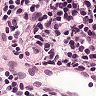
Metastatic tissue present: no